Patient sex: F
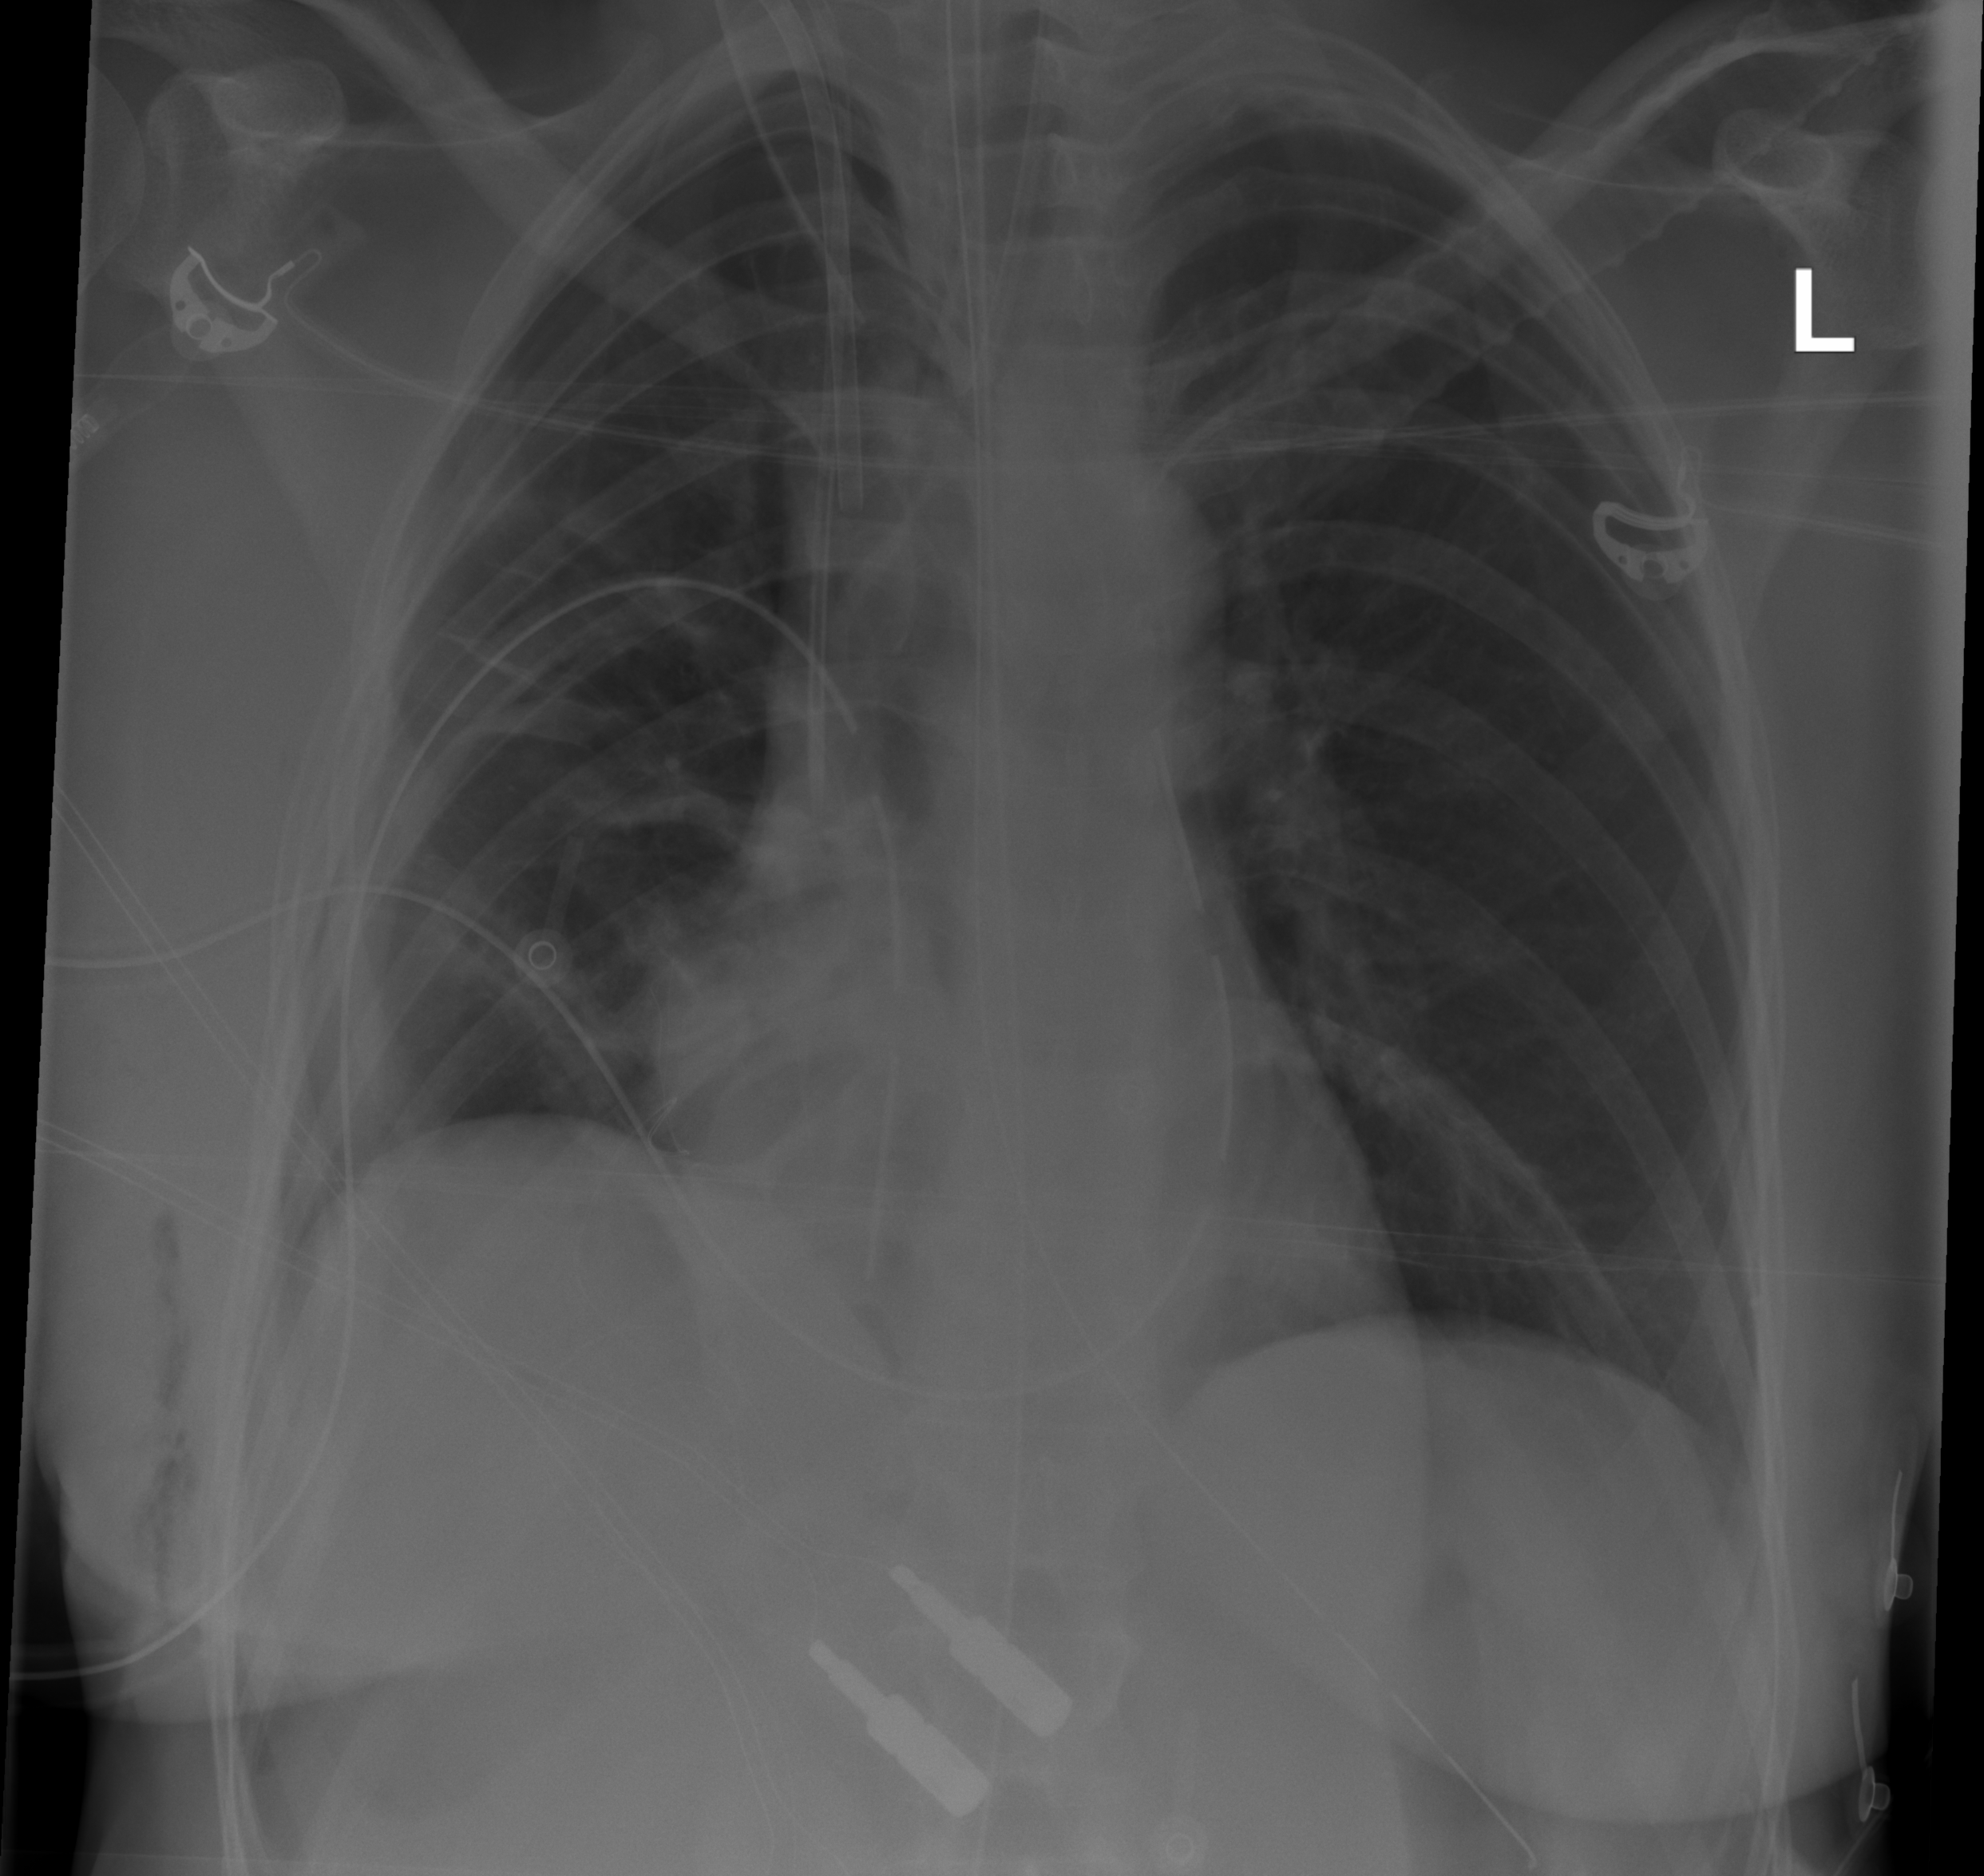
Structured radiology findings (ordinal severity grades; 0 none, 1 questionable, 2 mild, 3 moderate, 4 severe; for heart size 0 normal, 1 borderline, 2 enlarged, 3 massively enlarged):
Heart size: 1
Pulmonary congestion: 0
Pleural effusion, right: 0
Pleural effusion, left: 0
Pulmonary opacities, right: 0
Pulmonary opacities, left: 0
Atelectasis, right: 2
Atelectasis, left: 0